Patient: sex M, age 62
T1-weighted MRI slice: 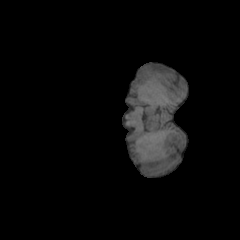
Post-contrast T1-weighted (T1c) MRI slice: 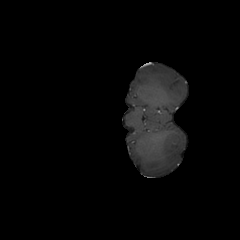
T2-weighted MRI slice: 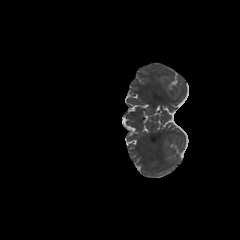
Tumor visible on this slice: no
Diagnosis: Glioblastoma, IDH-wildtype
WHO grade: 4